Question: Here is a code snippet from the docs site:
'''
# Generate data
library(reshape2) # for melt
volcano3d <- melt(volcano)
names(volcano3d) <- c("x", "y", "z")
# Basic plot
v <- ggplot(volcano3d, aes(x, y, z = z))
v + stat_contour(binwidth = 10)
'''
Output:

What if I want to draw contour lines at custom levels? For example, in the volcano3d data set, I want these levels to be indicate: z == 120, 140, 160.
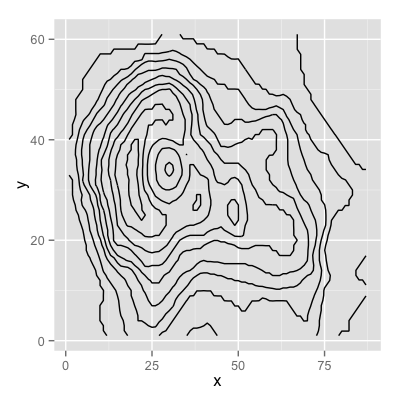
Answer: Replace 'binwidth=' with argument 'breaks=' and provide breakpoint you need.
'''
ggplot(volcano3d, aes(x, y, z = z)) +
stat_contour(breaks=c(120,140,160))
'''